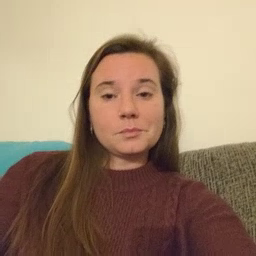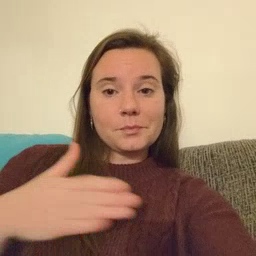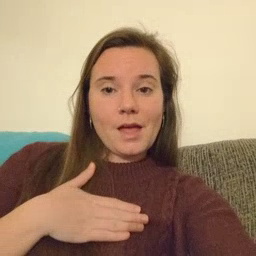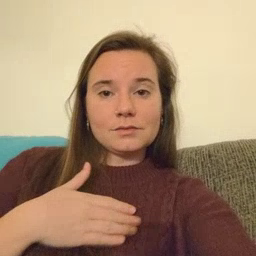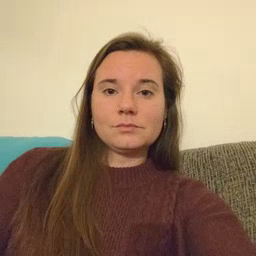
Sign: minemy